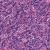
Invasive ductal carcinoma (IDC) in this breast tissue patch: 1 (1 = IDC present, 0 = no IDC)